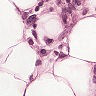
Metastatic tissue present: yes